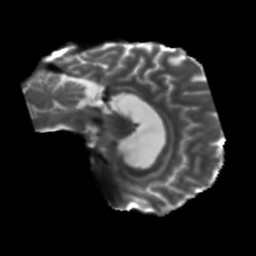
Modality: T2w
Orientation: sagittal
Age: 31
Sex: female
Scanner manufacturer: siemens
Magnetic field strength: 3 T
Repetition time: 5.25 s
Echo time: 0.08 s